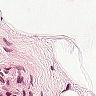
Metastatic tissue present: no